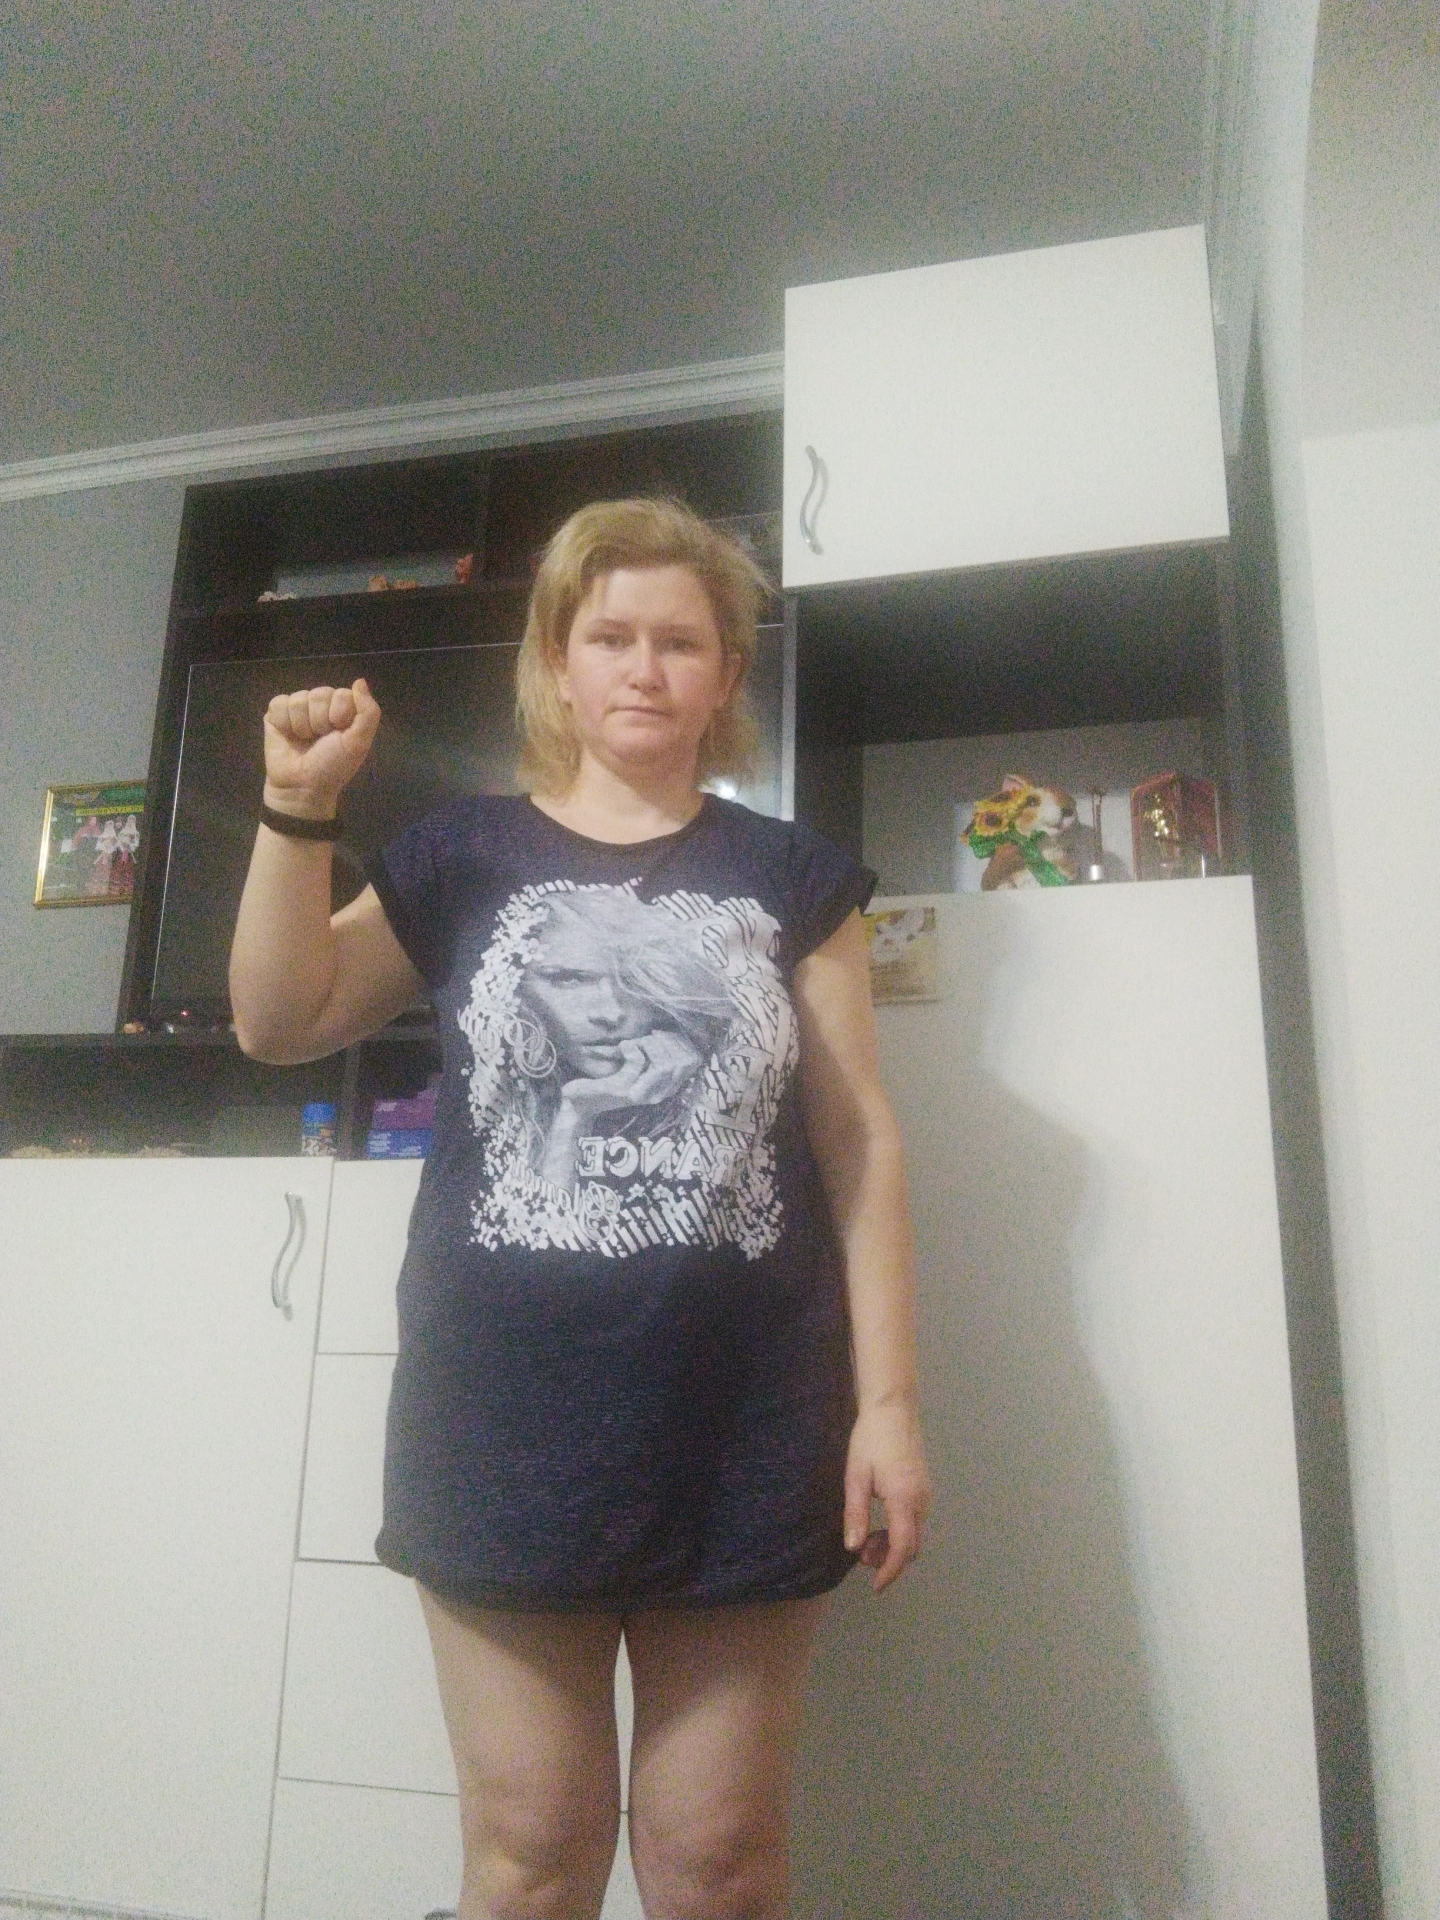
Label: noise